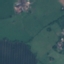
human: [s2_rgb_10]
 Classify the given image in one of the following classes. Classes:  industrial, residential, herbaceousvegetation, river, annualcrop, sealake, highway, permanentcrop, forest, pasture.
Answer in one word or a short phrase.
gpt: Pasture